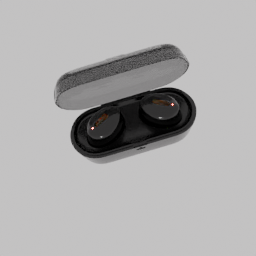
Label: electronics